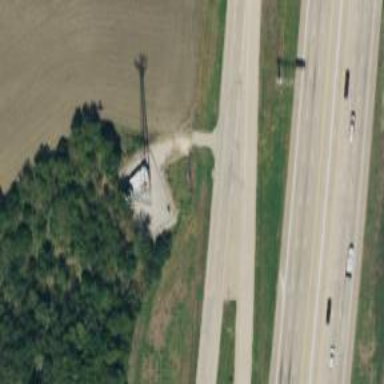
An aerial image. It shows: Communication mast tower.